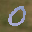
Label: 0